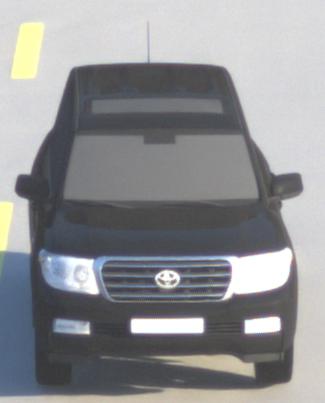
Make: Toyota
Model: Land Cruiser V8 4.7
Detailed model: Land Cruiser V8 (J20)
Model produced from: 2008/03
Model produced until: 2009/11
Doors: 5
Color: black
Road condition: dry road
Daytime: sunrise or sunset
Contrast: medium contrast